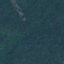
Land use / land cover class: Forest